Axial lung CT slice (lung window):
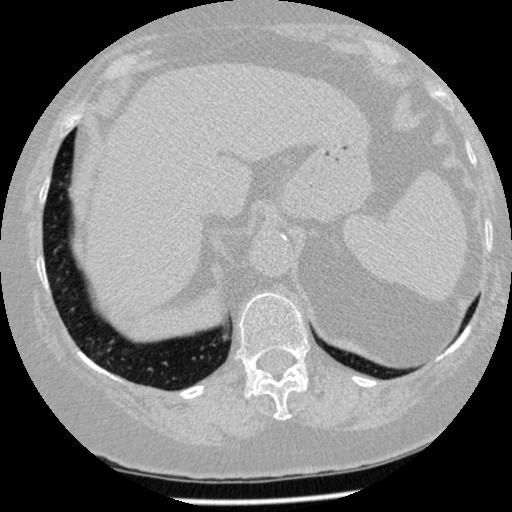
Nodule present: no